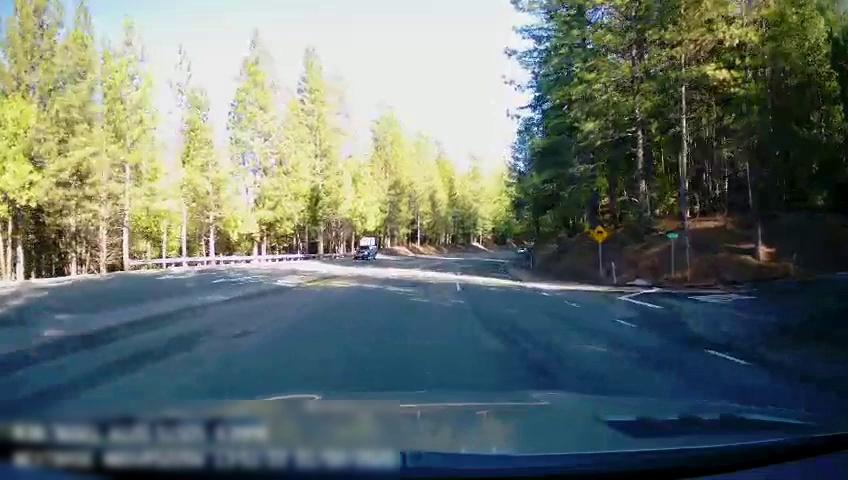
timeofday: Day
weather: Sunny
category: Drivable Space
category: Vehicles | SUV
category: Vehicles | Car
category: Lanes | Current Lane
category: Lanes | Alternate Lane
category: Traffic | Signs
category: Traffic | Signs